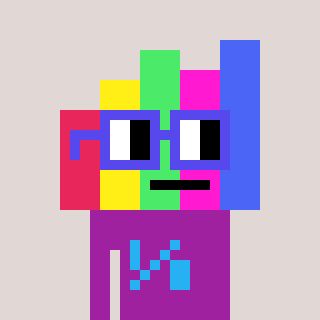
a pixel art character with square blue glasses, a bar chart-shaped head and a magenta-colored body on a warm background